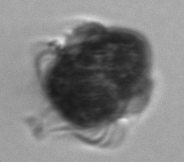
Label: Mesodinium